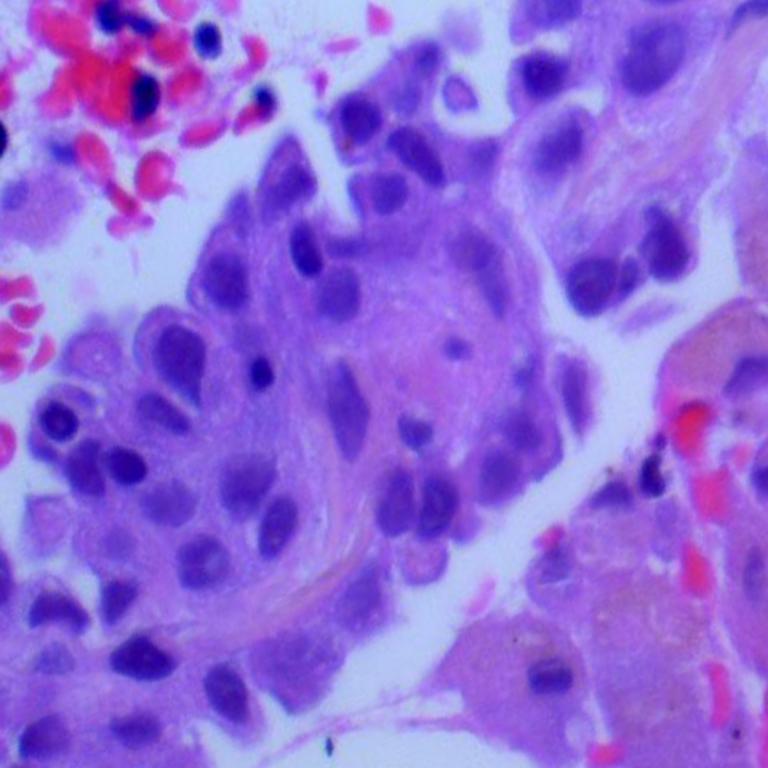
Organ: lung
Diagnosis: adenocarcinomas